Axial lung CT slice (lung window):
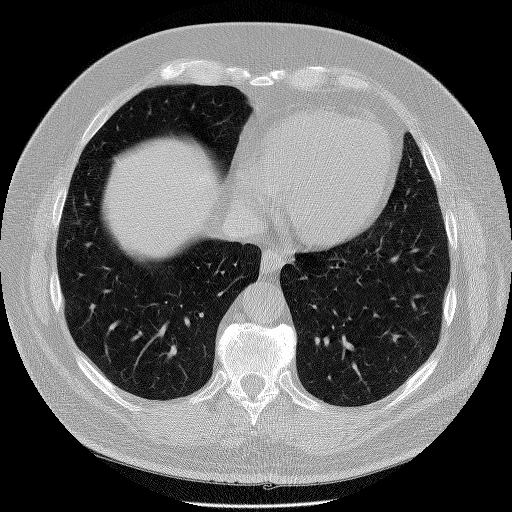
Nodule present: no